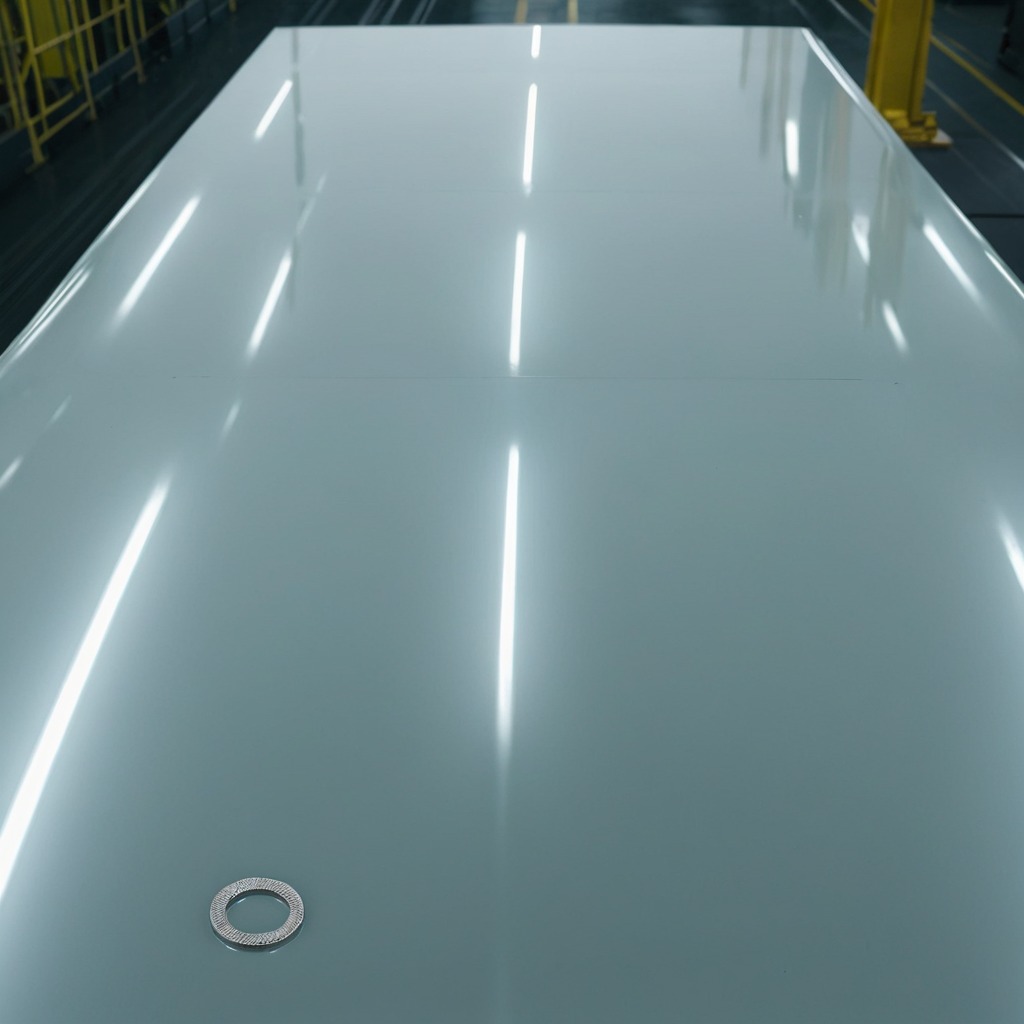
A flat metal washer is lying on the high-gloss table in a ship maintenance bay industrial lighting.